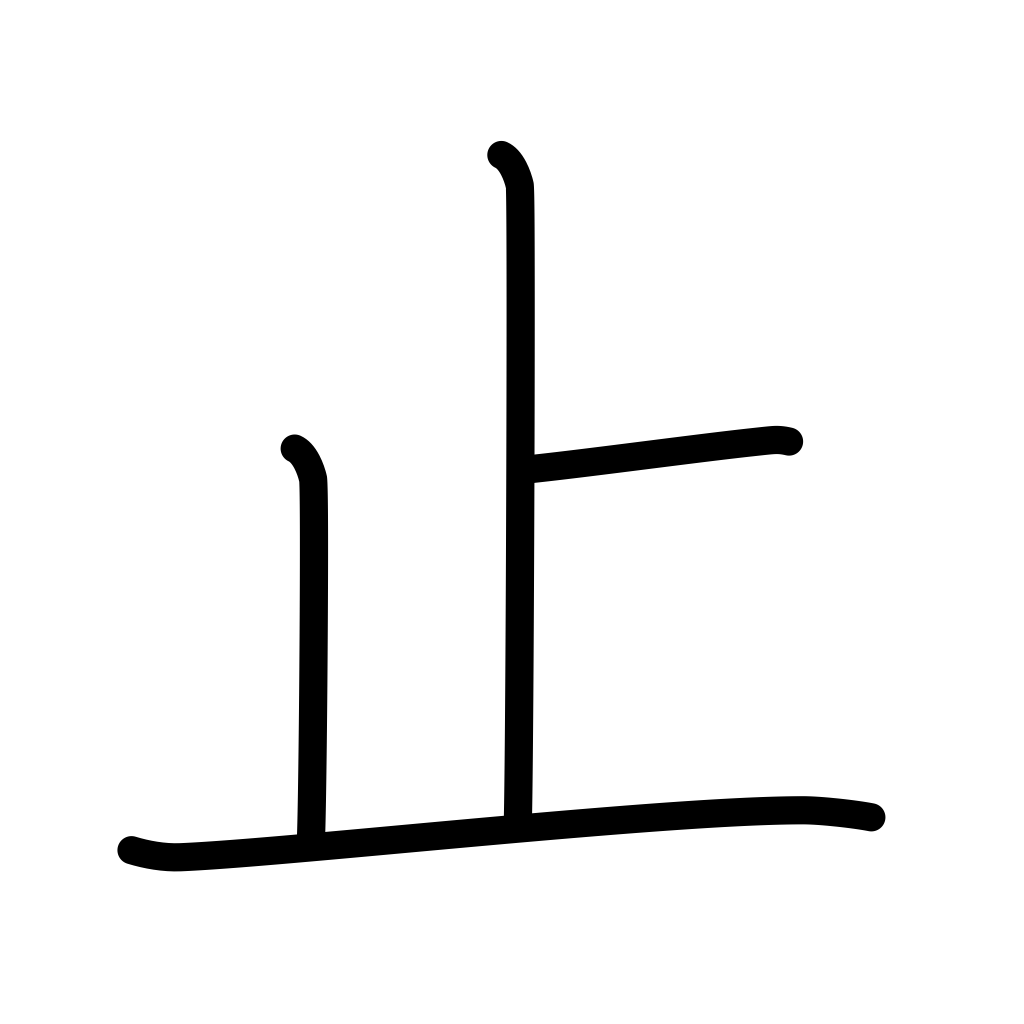
Meaning: stop, halt